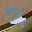
Label: 7